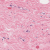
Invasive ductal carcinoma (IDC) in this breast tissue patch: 0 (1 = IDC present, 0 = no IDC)